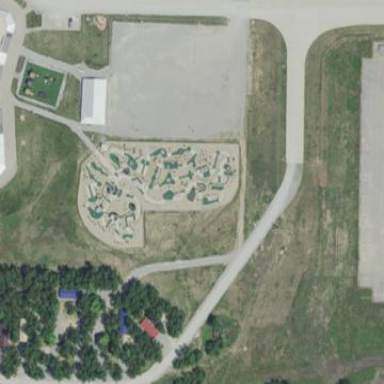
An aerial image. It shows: Miniature golf leisure land.